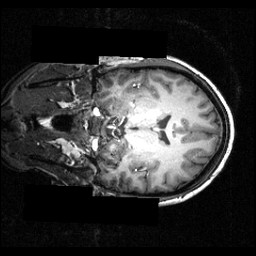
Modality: T1w
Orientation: coronal
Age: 27
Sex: female
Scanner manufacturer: siemens
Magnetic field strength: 3.951 T
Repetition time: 1.5 s
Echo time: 0.00335 s